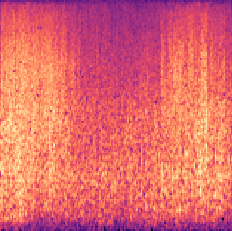
Sound class: Sea waves